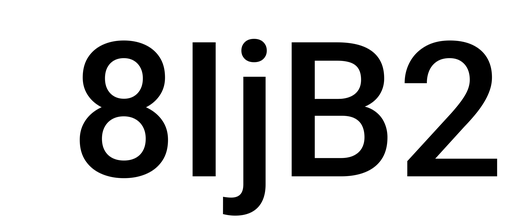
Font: Roboto_Medium